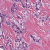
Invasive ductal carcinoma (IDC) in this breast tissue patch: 1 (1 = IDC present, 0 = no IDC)